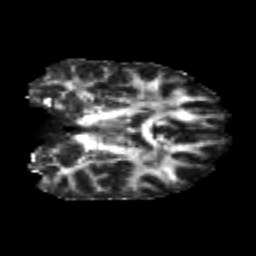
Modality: FA
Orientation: coronal
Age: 22
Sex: female
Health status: healthy
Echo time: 0.074 s